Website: lowes
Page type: order-tracking
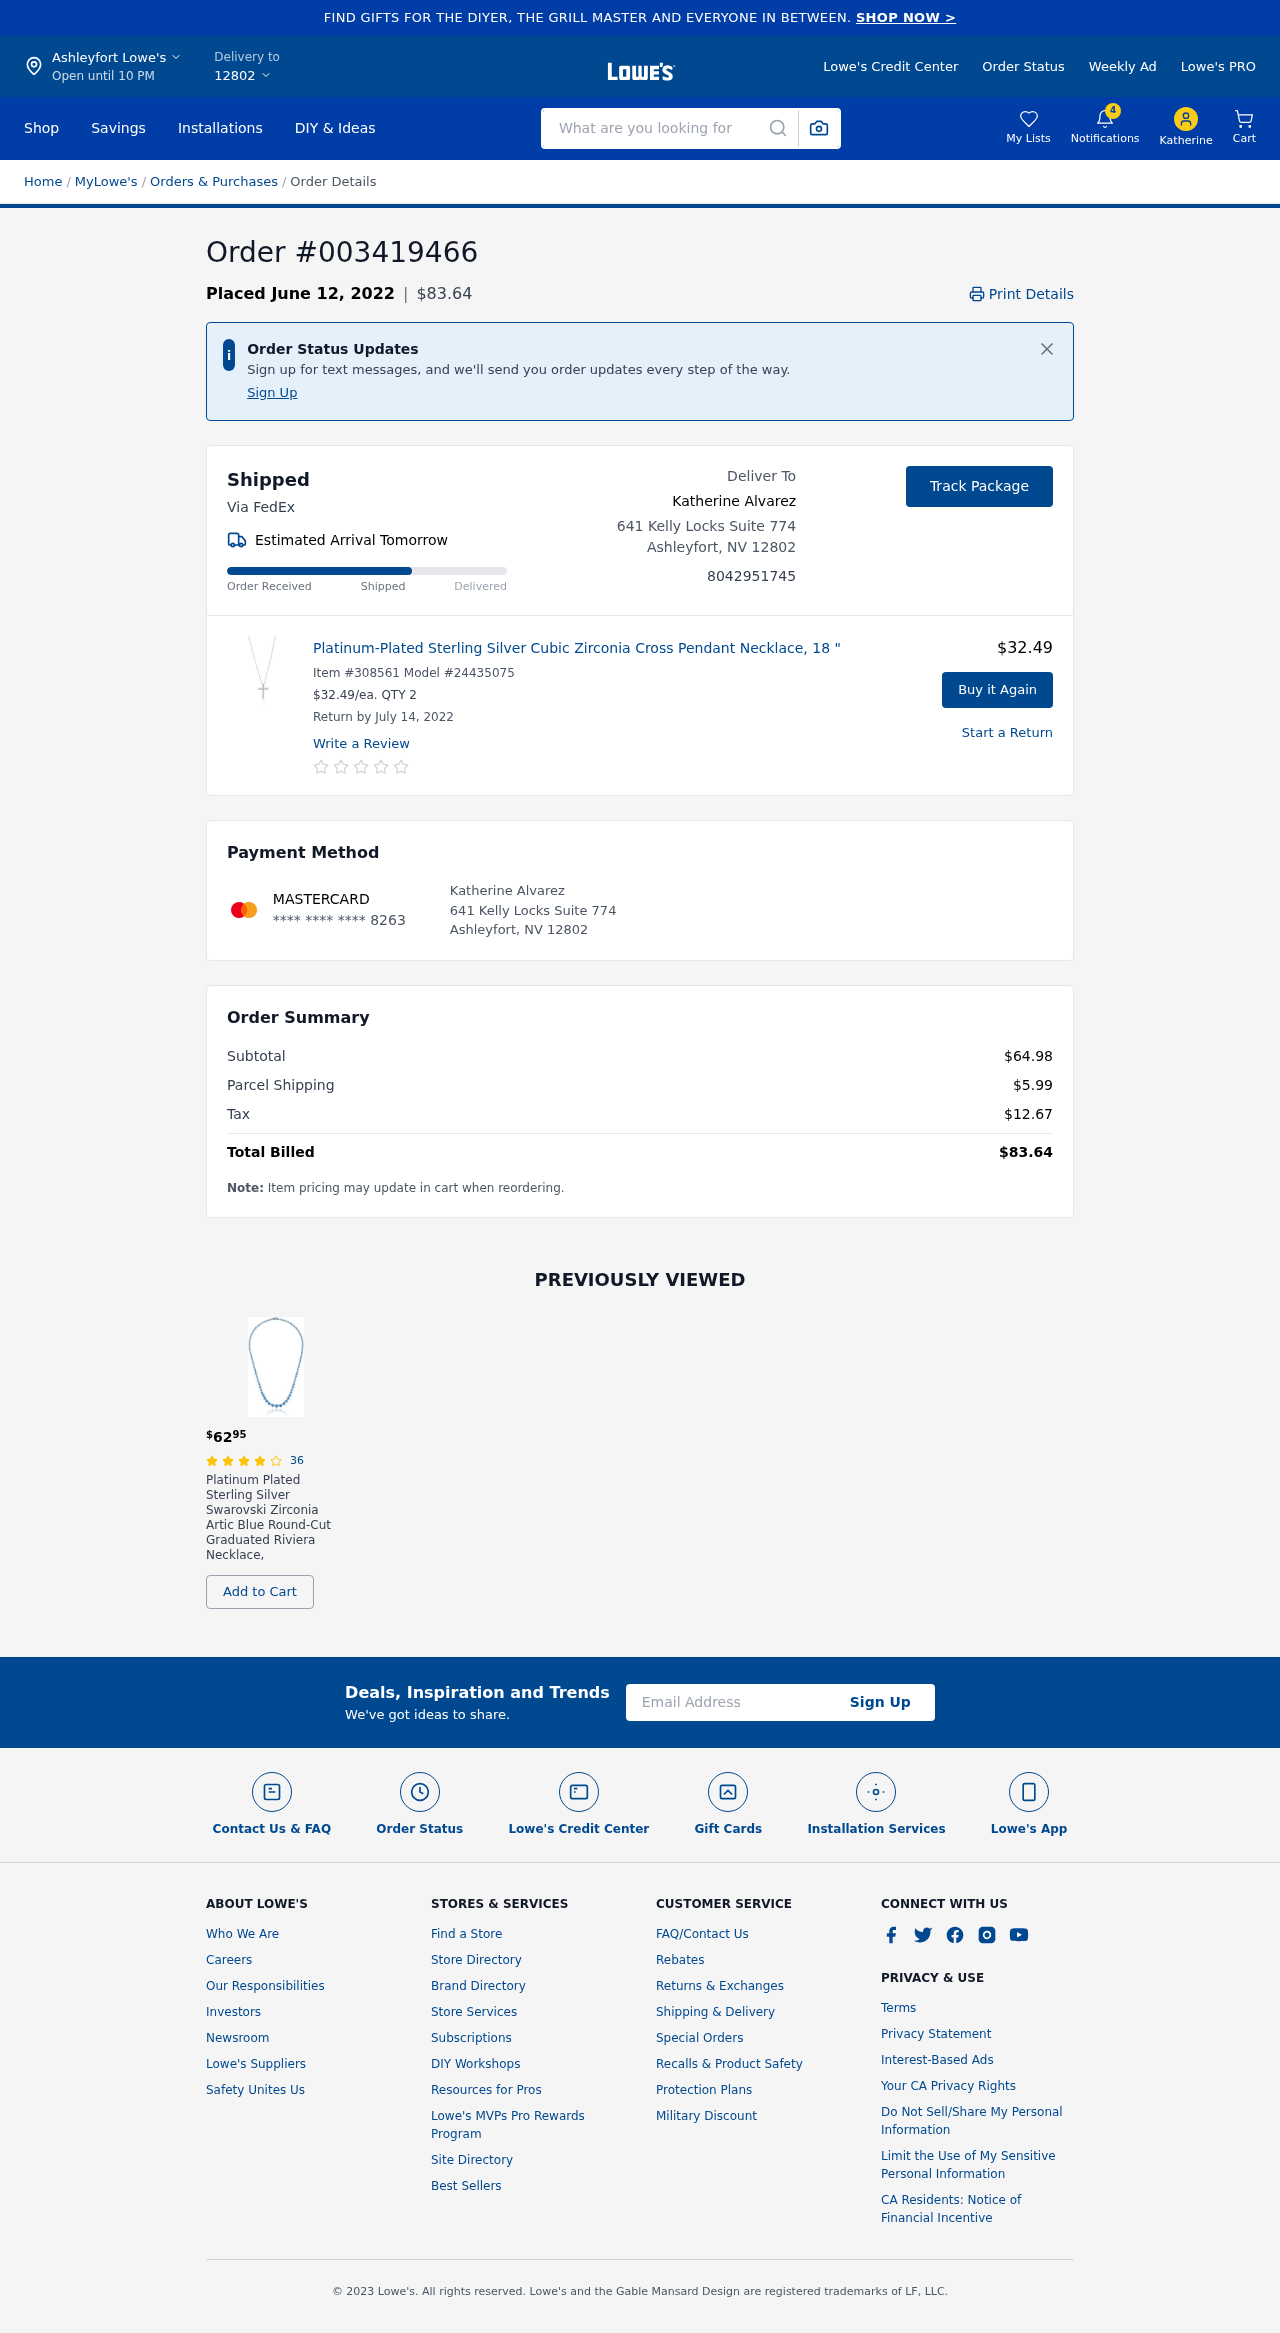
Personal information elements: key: PII_CARD_LAST4
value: **** **** **** 8263
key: PII_CARD_TYPE
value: MASTERCARD
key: PII_CITY
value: Ashleyfort Lowe's
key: PII_CITY_STATE_ZIP
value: Ashleyfort, NV 12802
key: PII_EMAIL
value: katherinealvarez@yahoo.com
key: PII_FIRSTNAME
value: Katherine
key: PII_FULLNAME
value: Katherine Alvarez
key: PII_PHONE
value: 8042951745
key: PII_POSTCODE
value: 12802
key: PII_STREET
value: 641 Kelly Locks Suite 774
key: PII_FULLNAME2
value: Katherine Alvarez
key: PII_STREET2
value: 641 Kelly Locks Suite 774
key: PII_CITY_STATE_ZIP2
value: Ashleyfort, NV 12802
Product elements: key: PRODUCT1_NAME
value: Platinum-Plated Sterling Silver Cubic Zirconia Cross Pendant Necklace, 18 "
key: PRODUCT1_PRICE
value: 32.49
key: PRODUCT1_QUANTITY
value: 2
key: PRODUCT2_NAME
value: Platinum Plated Sterling Silver Swarovski Zirconia Artic Blue Round-Cut Graduated Riviera Necklace,
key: PRODUCT2_NUM_RATINGS
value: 36
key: PRODUCT2_PRICE
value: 62.95
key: PRODUCT2_RATING
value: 4.3
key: PRODUCT1_ITEM
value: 308561
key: PRODUCT1_MODEL
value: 24435075
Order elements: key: ORDER_ID
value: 003419466
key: ORDER_DATE
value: Placed June 12, 2022
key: ORDER_TOTAL
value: $83.64
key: ORDER_DELIVERY_DATE
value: Estimated Arrival Tomorrow
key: ORDER_RETURN_BY_DATE
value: Return by July 14, 2022
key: ORDER_SUBTOTAL
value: $64.98
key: ORDER_SHIPPING_COST
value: $5.99
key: ORDER_TAX
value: $12.67
Search elements: key: HEADER_SEARCH
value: What are you looking for
Other elements: key: NOTIFICATION_COUNT
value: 4